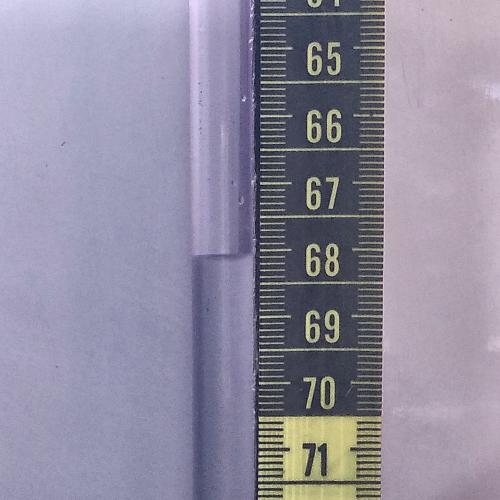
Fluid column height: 68.1 cm